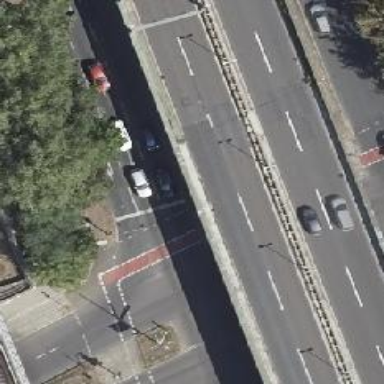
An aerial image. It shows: Road with traffic signals.